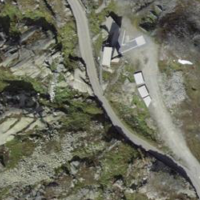
EUNIS habitat code: 31
Species observed at this site:
Saxifraga bryoides